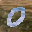
Label: 0